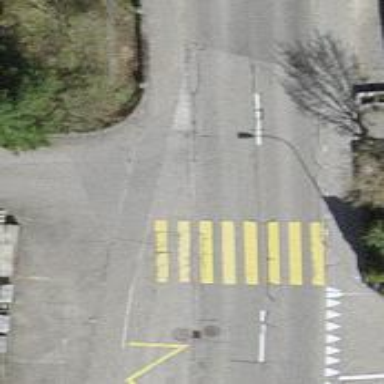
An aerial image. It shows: Marked road crossing.